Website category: phone
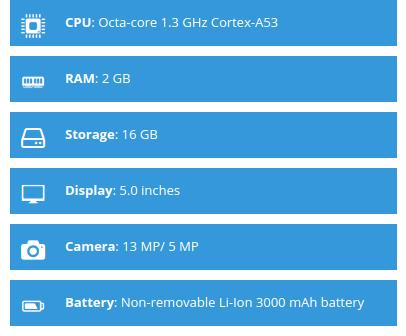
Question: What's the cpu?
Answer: Octa-core 1.3 GHz Cortex-A53

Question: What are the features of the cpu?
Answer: Octa-core 1.3 GHz Cortex-A53

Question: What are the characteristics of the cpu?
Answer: Octa-core 1.3 GHz Cortex-A53

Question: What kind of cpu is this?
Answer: Octa-core 1.3 GHz Cortex-A53

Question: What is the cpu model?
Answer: Octa-core 1.3 GHz Cortex-A53

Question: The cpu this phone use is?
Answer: Octa-core 1.3 GHz Cortex-A53

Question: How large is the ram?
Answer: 2 GB

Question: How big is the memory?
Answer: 2 GB

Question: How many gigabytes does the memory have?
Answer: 2 GB

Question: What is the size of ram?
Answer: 2 GB

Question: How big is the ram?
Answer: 2 GB

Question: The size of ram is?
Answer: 2 GB

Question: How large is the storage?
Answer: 16 GB

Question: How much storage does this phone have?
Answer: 16 GB

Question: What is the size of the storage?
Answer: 16 GB

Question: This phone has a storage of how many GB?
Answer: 16 GB

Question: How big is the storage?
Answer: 16 GB

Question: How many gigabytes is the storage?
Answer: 16 GB

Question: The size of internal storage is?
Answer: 16 GB

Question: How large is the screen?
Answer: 5.0 inches

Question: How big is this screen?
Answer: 5.0 inches

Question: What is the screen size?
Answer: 5.0 inches

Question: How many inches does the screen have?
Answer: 5.0 inches

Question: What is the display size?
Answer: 5.0 inches

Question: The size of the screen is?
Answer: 5.0 inches

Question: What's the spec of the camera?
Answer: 13 MP/ 5 MP

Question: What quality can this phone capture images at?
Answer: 13 MP/ 5 MP

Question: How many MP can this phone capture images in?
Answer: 13 MP/ 5 MP

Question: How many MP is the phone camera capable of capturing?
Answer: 13 MP/ 5 MP

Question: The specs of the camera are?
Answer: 13 MP/ 5 MP

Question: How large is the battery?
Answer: Non-removable Li-Ion 3000 mAh battery

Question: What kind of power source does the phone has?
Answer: Non-removable Li-Ion 3000 mAh battery

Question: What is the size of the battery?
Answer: Non-removable Li-Ion 3000 mAh battery

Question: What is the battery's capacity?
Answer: Non-removable Li-Ion 3000 mAh battery

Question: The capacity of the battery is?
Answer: Non-removable Li-Ion 3000 mAh battery